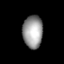
Tissue: lung
Cell type: Epithelial cells
Senescence score: 0.2241
Nuclear area (px): 640
Mean DAPI intensity: 152.973